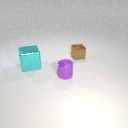
large cyan metal cube in front of small brown metal cube